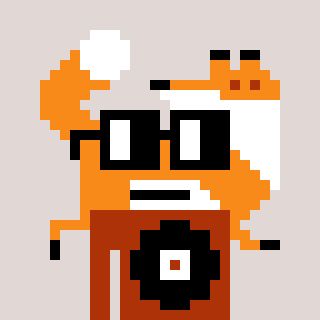
a pixel art character with square black glasses, a fox-shaped head and a hotbrown-colored body on a warm background